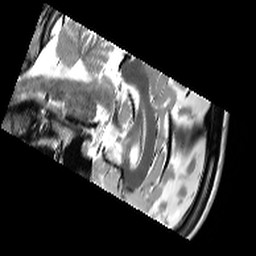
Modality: T2w
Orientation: sagittal
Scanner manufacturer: siemens
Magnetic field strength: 3 T
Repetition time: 10.64 s
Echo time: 0.05 s